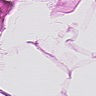
Metastatic tissue present: no